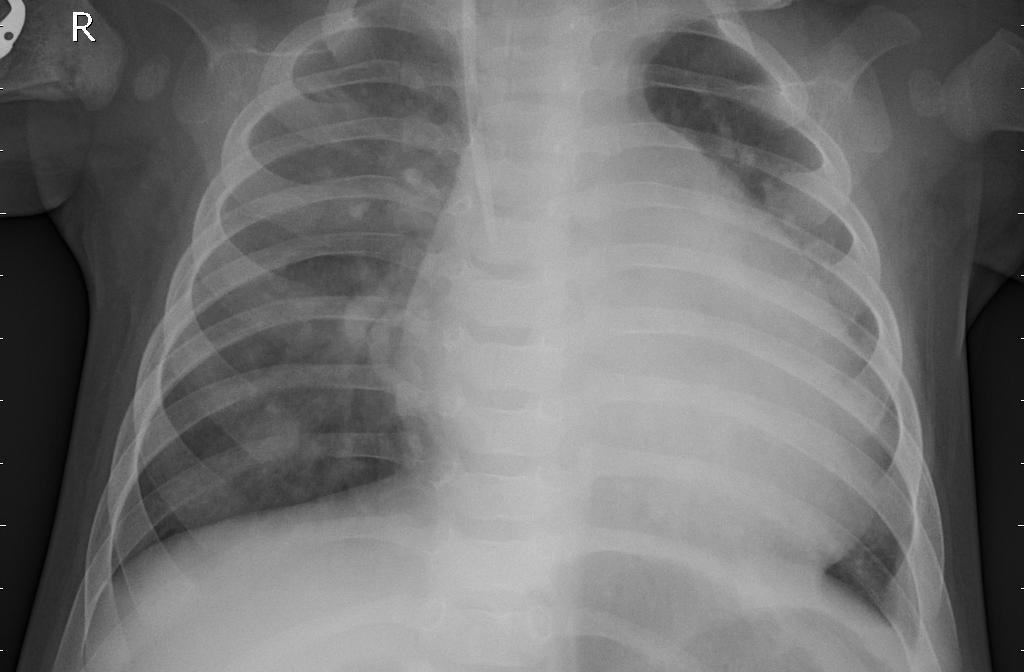
Diagnosis: PNEUMONIA